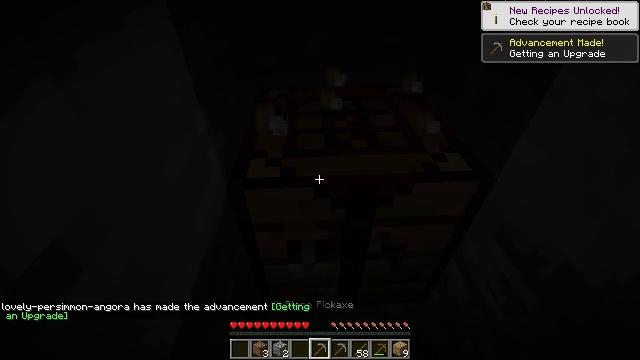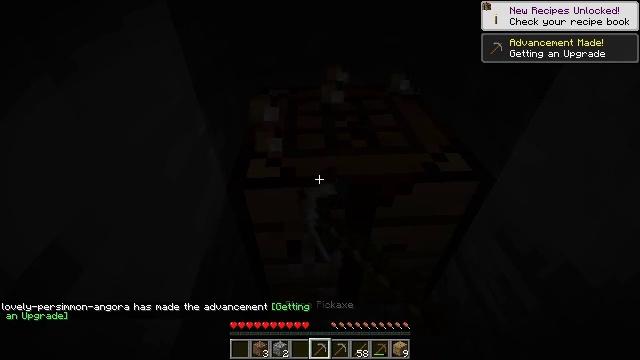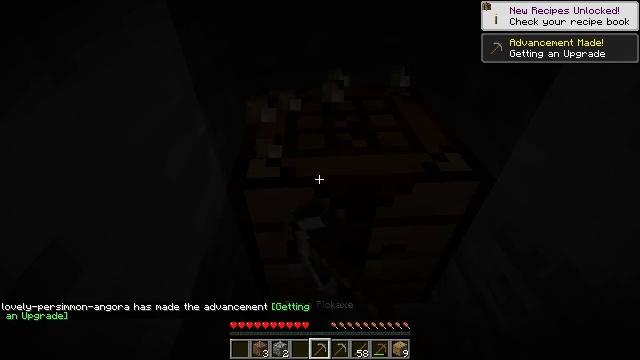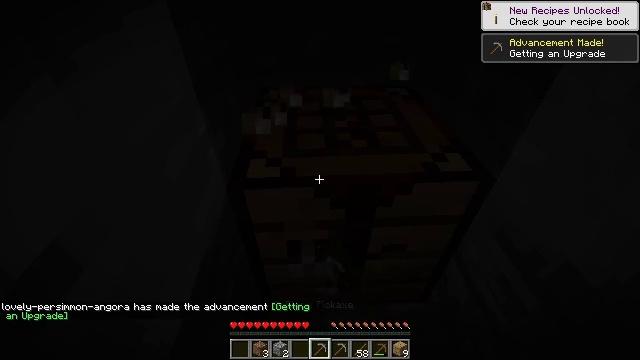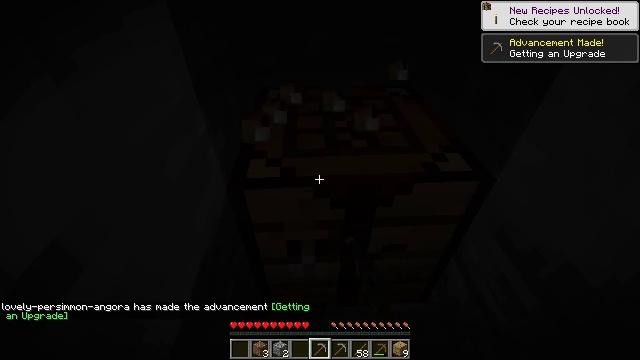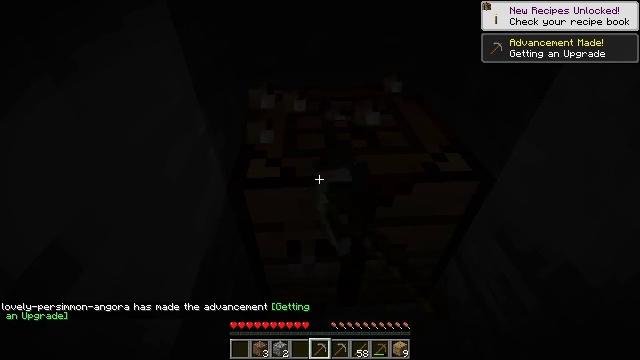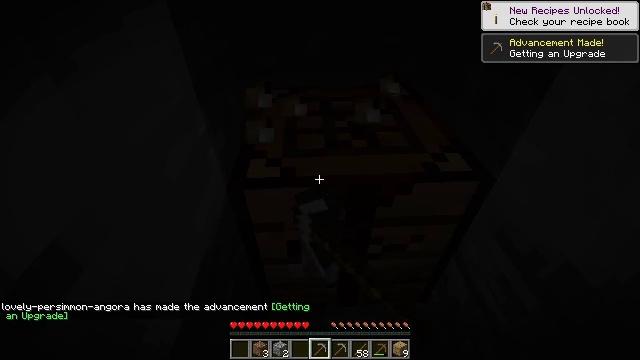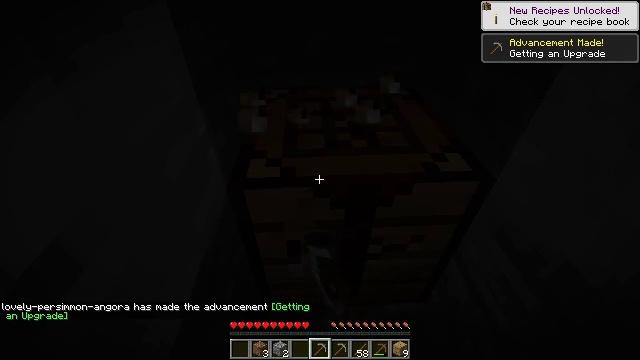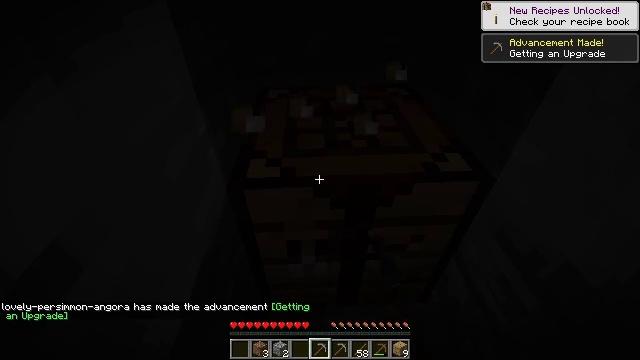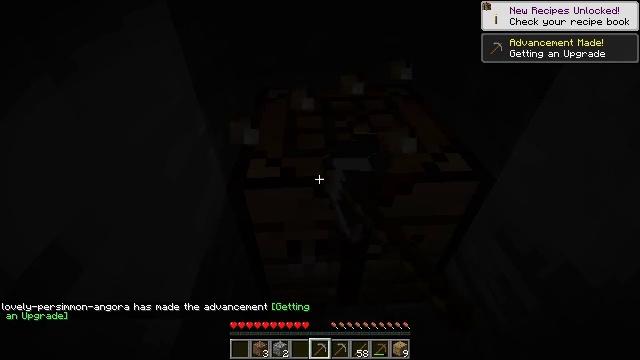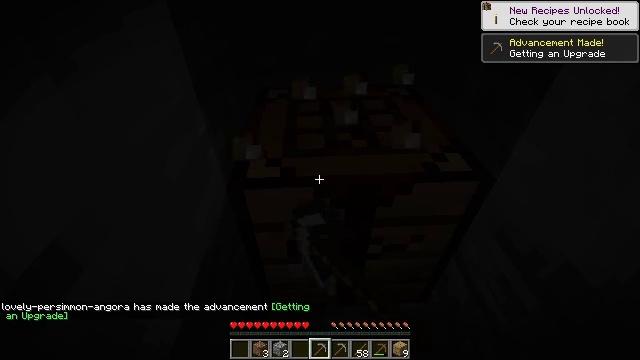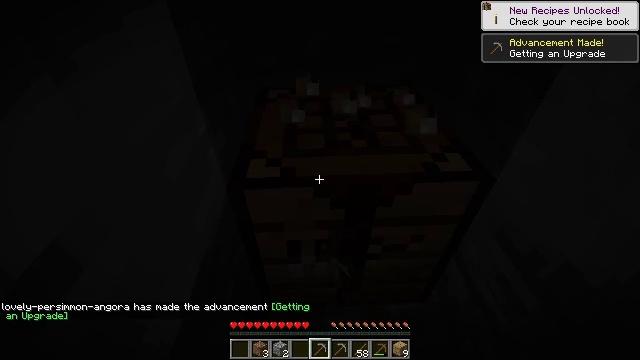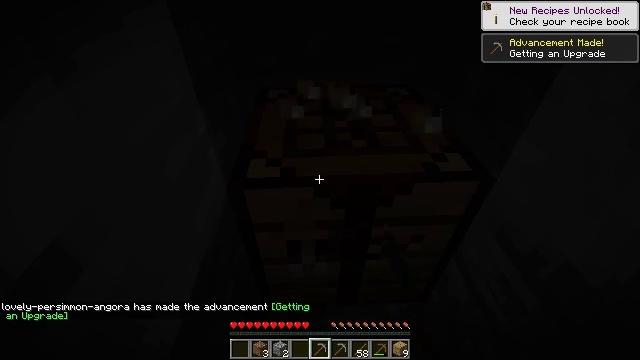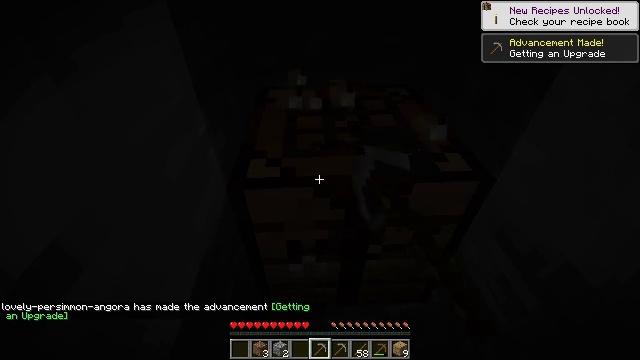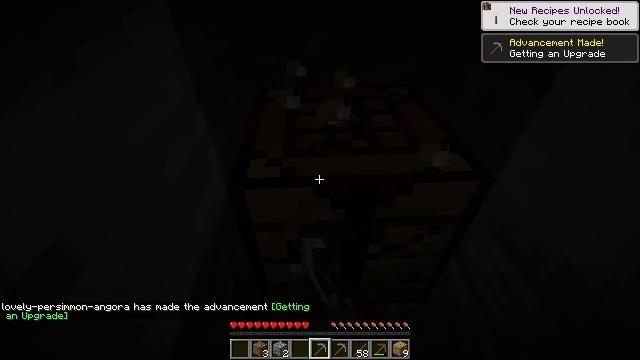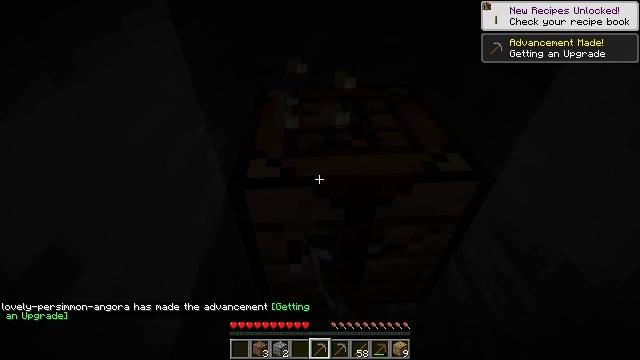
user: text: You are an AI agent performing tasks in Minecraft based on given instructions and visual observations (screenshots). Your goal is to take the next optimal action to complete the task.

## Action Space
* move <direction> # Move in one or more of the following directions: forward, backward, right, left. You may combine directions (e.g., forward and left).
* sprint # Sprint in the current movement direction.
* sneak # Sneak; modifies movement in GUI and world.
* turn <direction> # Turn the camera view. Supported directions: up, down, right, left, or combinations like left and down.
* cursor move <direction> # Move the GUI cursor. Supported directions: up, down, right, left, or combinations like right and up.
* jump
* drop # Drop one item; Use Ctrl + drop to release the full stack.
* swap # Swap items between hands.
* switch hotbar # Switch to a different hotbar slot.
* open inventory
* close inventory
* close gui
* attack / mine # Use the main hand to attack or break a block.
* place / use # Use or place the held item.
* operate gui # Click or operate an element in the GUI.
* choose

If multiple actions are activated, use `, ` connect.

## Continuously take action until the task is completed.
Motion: motion action
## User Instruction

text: Put back the crafting table.
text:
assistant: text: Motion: attack / mine
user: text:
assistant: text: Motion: attack / mine
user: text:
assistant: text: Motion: attack / mine
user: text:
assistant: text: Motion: attack / mine
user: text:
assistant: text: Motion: attack / mine
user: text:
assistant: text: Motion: attack / mine
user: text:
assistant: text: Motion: attack / mine
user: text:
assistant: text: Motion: attack / mine
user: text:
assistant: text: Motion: attack / mine
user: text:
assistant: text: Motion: attack / mine
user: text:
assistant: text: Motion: attack / mine
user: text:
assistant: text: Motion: attack / mine
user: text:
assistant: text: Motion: attack / mine
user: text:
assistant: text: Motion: attack / mine
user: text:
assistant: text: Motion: attack / mine
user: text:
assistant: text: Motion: attack / mine
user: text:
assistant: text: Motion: attack / mine
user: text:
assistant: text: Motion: attack / mine
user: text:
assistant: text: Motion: attack / mine
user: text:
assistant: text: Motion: attack / mine
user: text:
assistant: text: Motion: attack / mine
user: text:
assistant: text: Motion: attack / mine
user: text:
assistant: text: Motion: attack / mine
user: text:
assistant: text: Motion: attack / mine
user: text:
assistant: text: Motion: attack / mine
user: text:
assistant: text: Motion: attack / mine
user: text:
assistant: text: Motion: attack / mine
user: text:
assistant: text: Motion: attack / mine
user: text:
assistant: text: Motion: attack / mine
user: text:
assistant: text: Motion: attack / mine